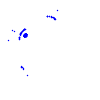
Particle: kaon